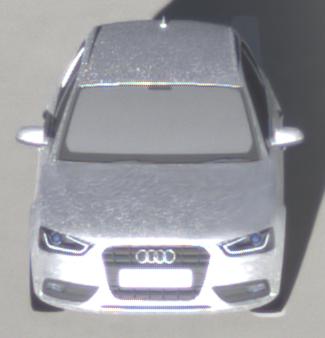
Make: Audi
Model: A4 Avant 1.8 TFSI
Detailed model: A4 (B8) Avant
Model produced from: 2012/02
Model produced until: 2015/04
Doors: 5
Color: white
Road condition: dry road
Daytime: sunrise or sunset
Contrast: high contrast